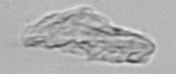
Label: detritus_transparent